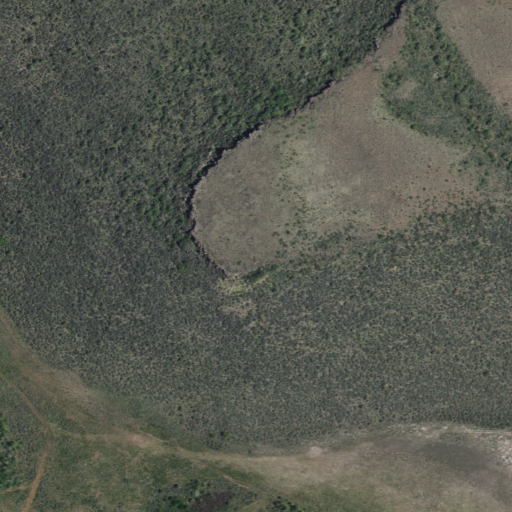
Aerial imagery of mountain in Idaho named Otter Buttes containing only shrub